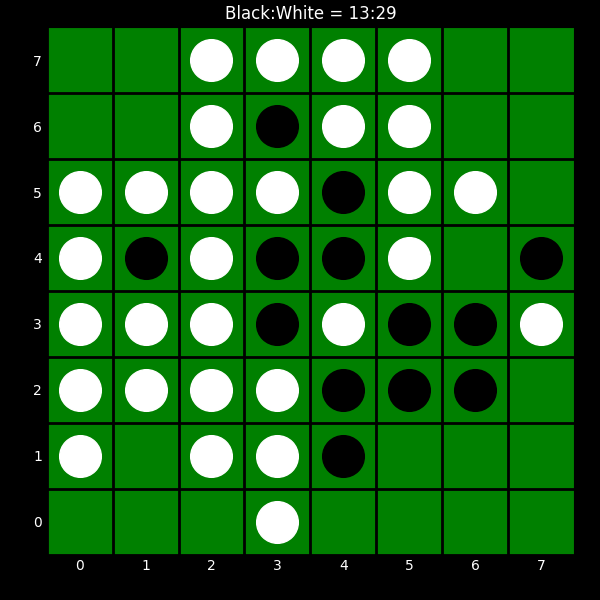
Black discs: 13
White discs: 29